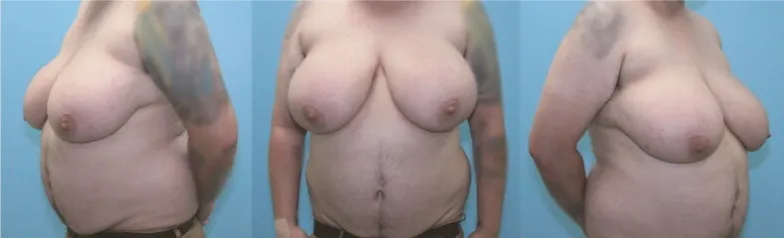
Pre-operative photos of 32-year-old transgender male.
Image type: medical_photograph (other_medical_photograph)